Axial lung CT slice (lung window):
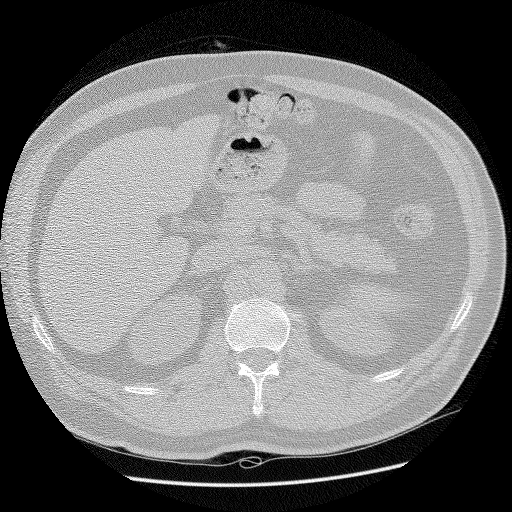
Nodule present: no